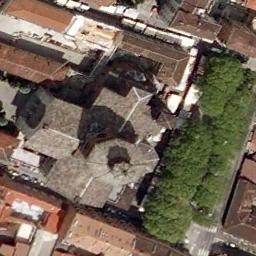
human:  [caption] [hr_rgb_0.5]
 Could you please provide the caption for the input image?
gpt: This is a church  It is made of blue brick .

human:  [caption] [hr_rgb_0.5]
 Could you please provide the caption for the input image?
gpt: The church with an octagon pointed tower and the rest of the church has a gray T-shaped roof .

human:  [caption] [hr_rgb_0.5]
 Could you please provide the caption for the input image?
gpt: A cathedral with a brown roof, The main house in the middle of the church has a round roof, And there are many trees and parked vehicles around the church .

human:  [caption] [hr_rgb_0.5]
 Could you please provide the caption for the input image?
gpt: The church is surrounded by many buildings next to trees .

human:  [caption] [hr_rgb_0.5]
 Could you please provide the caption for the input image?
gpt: A church with an octangle top beside trees and some red buildings .